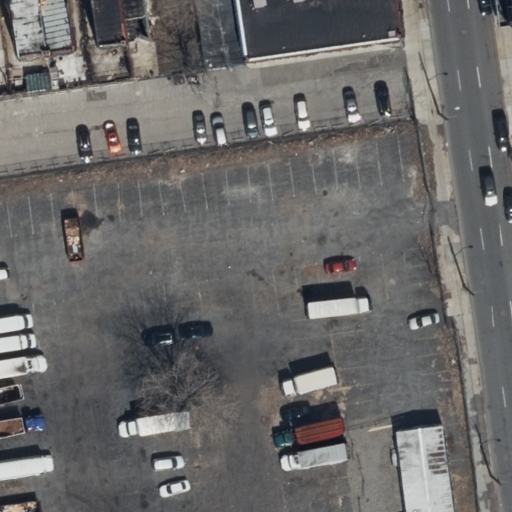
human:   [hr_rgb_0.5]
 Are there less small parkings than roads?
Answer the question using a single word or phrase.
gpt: yes

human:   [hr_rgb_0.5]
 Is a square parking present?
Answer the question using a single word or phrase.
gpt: no

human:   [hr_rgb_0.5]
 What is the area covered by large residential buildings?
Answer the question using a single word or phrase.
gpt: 0m2

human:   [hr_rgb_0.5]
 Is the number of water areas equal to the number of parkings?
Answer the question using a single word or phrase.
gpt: no

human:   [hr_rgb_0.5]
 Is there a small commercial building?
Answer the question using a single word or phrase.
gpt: no

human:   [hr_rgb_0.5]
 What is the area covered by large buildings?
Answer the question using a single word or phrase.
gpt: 0m2

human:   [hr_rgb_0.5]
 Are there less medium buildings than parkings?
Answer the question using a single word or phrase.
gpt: no

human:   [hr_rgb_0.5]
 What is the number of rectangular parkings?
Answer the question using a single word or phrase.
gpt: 1

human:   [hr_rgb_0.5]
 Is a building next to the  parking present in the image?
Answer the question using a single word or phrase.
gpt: yes

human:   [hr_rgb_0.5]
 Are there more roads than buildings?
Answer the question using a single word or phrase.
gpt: no

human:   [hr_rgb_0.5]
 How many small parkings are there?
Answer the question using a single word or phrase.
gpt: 0

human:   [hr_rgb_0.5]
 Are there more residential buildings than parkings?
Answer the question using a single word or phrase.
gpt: yes

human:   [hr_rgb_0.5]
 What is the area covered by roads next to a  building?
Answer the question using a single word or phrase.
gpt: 0m2

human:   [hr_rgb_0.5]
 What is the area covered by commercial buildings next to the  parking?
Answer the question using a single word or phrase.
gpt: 0m2

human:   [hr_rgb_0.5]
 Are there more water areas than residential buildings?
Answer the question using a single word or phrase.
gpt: no

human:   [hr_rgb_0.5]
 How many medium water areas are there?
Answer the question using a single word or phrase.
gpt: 0

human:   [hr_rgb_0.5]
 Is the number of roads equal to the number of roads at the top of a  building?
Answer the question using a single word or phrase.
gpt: no

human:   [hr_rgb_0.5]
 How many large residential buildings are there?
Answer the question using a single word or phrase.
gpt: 0

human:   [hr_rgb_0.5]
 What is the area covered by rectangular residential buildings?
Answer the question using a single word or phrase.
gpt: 502m2

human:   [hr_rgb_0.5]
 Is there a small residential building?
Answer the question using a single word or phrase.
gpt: yes

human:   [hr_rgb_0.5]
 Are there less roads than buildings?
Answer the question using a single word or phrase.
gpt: yes

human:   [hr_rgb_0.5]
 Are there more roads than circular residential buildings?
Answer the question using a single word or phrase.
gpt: yes

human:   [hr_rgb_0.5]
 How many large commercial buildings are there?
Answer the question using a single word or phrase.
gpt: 0

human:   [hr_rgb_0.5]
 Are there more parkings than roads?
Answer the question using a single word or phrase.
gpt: no

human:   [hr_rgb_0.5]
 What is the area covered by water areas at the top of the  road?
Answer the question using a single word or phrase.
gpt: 0m2

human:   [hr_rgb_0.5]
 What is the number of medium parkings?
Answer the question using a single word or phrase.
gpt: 1

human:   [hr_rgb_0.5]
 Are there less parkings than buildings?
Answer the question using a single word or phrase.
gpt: yes

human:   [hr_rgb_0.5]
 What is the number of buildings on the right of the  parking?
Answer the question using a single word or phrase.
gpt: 5

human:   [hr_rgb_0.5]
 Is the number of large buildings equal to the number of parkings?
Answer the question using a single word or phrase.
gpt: no

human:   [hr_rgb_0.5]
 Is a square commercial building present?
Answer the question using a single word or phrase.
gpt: no

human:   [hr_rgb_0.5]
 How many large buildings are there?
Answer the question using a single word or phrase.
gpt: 0

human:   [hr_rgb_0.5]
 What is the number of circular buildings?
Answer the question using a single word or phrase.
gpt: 0

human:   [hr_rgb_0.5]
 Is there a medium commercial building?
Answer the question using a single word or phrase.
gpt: no

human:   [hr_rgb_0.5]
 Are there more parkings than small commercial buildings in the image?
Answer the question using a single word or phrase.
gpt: yes

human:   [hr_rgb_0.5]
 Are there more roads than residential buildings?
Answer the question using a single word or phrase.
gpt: no

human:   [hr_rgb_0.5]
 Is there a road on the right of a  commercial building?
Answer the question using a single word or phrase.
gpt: no